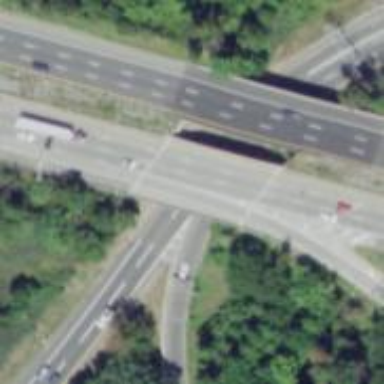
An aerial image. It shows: Urban freeway or expressway.